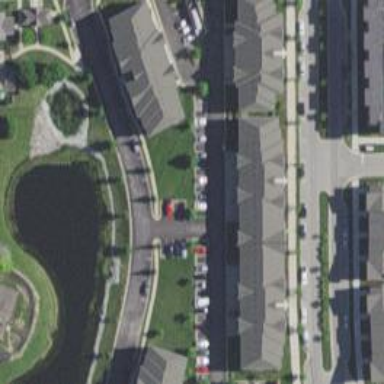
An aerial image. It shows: Residential road with separate sidewalk.